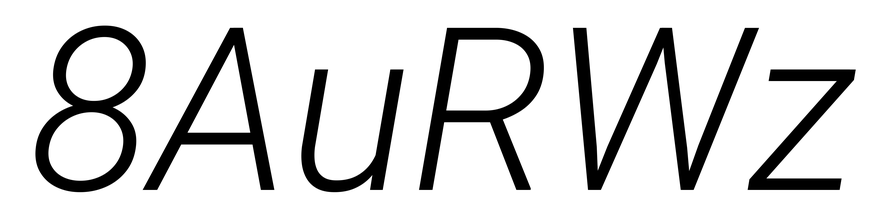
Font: Roboto-Italic_Light_Italic